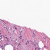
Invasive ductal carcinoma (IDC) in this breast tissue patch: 0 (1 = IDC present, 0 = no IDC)